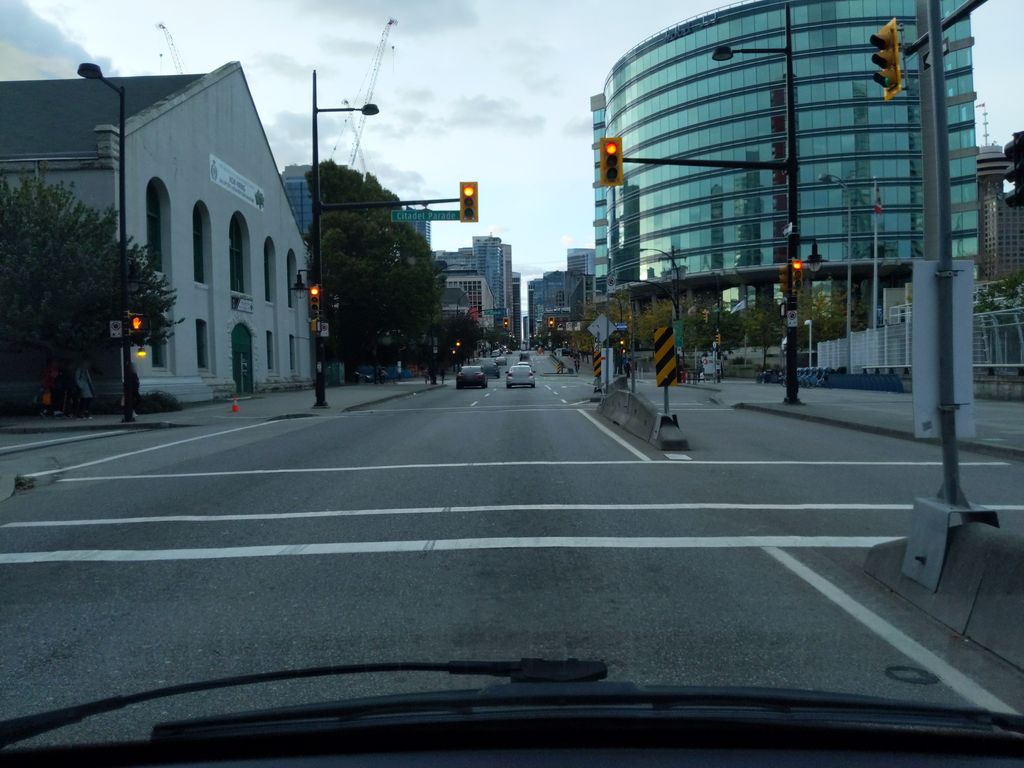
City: vancouver